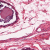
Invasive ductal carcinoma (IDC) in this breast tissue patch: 0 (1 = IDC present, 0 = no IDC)